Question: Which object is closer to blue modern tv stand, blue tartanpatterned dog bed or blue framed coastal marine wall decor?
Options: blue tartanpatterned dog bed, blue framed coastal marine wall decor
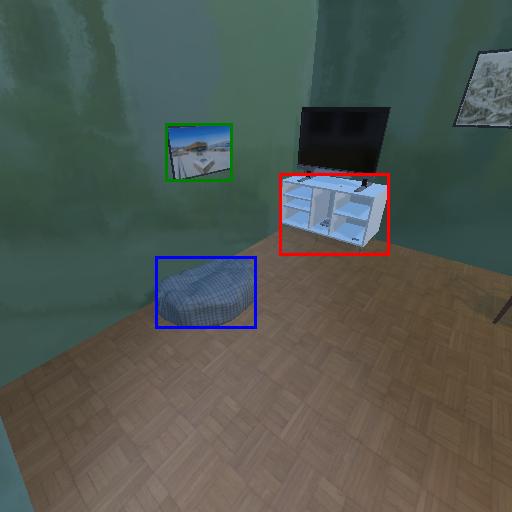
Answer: blue tartanpatterned dog bed